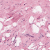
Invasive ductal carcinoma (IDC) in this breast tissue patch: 0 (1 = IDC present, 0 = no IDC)